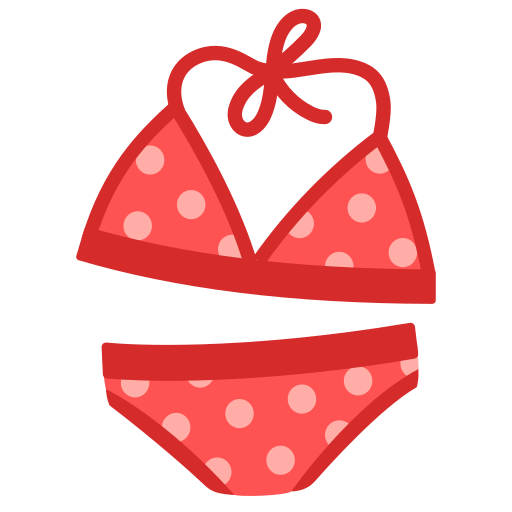
Emoji: 👙